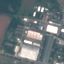
Land use / land cover class: Industrial